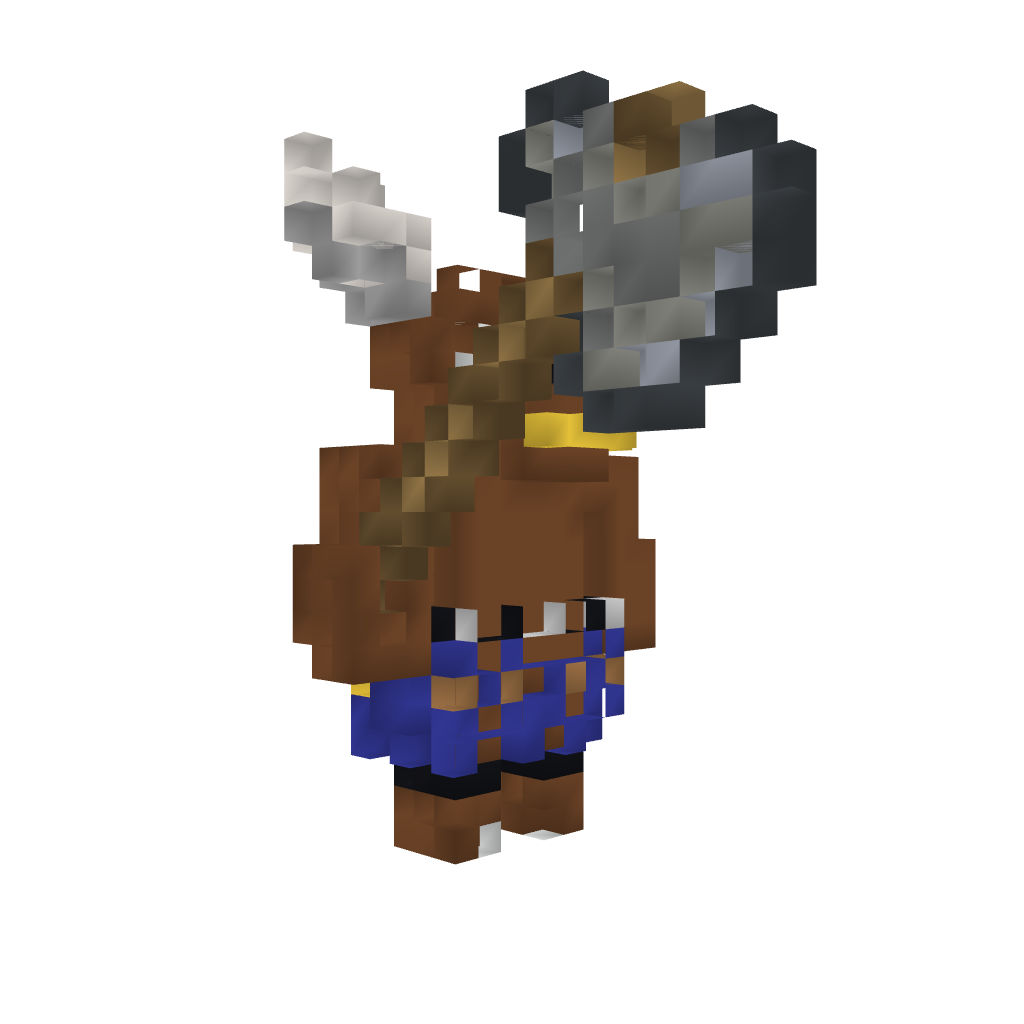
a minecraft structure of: Minotaurus